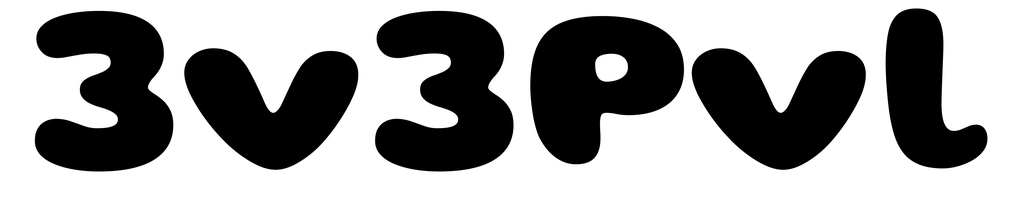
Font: Gluten_ExtraBold